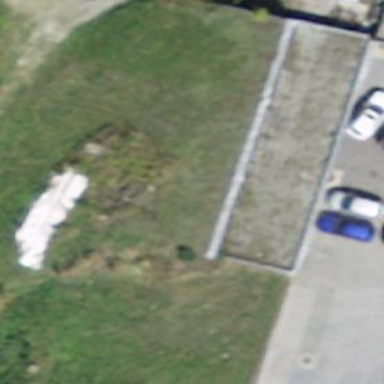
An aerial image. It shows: Garage building.